Question: I have a website i am running using tomcat 7 and MYSQL. It runs on a dedicated server. I am using the simple connection pool and simple DAO's
classes outlined below:
I have also attached the screen shot of all the localhost connections on the server. I run another application on a different server using similar DAO's and the same connection pool and i only ever see 4 connections on that server.
Why would there be so many connections and is there a way to trace it back to my application to see why so many are spawning or is this normal?
'''
public class ConnectionPool {
private static ConnectionPool pool = null;
private static DataSource dataSource = null;
public synchronized static ConnectionPool getInstance()
{
if (pool == null)
{
pool = new ConnectionPool();
}
return pool;
}
private ConnectionPool()
{
try
{
InitialContext ic = new InitialContext();
dataSource = (DataSource) ic.lookup("java:comp/env/jdbc/DBNAME");
}
catch(Exception e)
{
e.printStackTrace();
}
}
public Connection getConnection()
{
try
{
return dataSource.getConnection();
}
catch (SQLException sqle)
{
sqle.printStackTrace();
return null;
}
}
public void freeConnection(Connection c)
{
try
{
c.close();
}
catch (SQLException sqle)
{
sqle.printStackTrace();
}
catch (NullPointerException npe){
npe.printStackTrace();
}
}
'''
}
DAO
'''
public static DefaultMetaInfo loadDefaultMetaData() {
ConnectionPool pool = ConnectionPool.getInstance();
Connection connection = pool.getConnection();
PreparedStatement ps = null;
ResultSet rs = null;
String query = "SELECT META_TAG, TITLE_TAG FROM SITE_SETTINGS";
try {
ps = connection.prepareStatement(query);
rs = ps.executeQuery();
if (rs.next()){
DefaultMetaInfo settings = new DefaultMetaInfo();
settings.setMetaTag(rs.getString("META_TAG"));
settings.setTitleTag(rs.getString("TITLE_TAG"));
return settings;
}
} catch(SQLException e) {
e.printStackTrace();
return null;
} finally {
DaoUtil.closeResultSet(rs);
DaoUtil.closePreparedStatement(ps);
pool.freeConnection(connection);
}
return new DefaultMetaInfo();
}
'''
context
'''
<?xml version='1.0' encoding='utf-8'?>
<Context>
<Resource name="jdbc/DBNAME"
auth="Container"
type="javax.sql.DataSource"
maxActive="1200"
maxIdle="30"
maxWait="10000"
testOnBorrow="true"
validationQuery="select 1"
removeAbandoned="true"
removeAbandonedTimeout="60"
logAbandoned="true"
username="user"
password="pw"
driverClassName="com.mysql.jdbc.Driver"
url="jdbc:mysql://127.0.0.1:3306/dbname?autoReconnect=true"/>
</Context>
'''

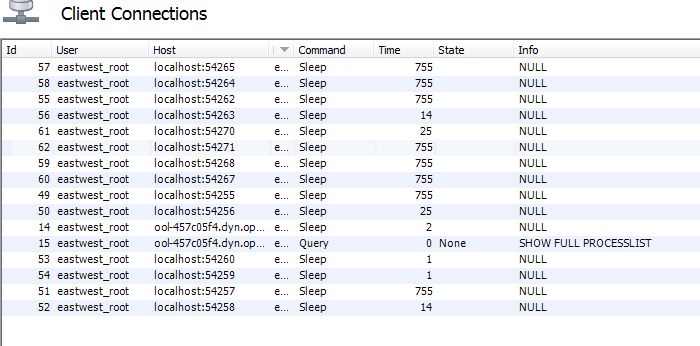
Answer: If you notice that almost all of your connections from the pool are into 'SLEEP' state.
In the finally block of your 'loadDefaultMetaData()' method you have used below statement to free up the connection for you and return it to the configured connection pool.
'''
pool.freeConnection(connection);
'''
This statement releases your "reservation" on that connection and returns it to the pool. It will not necessarily close the underlying, actual database connection. Interesting part is that 'freeConnection(connection)' do nothing to prevent you from using the 'connection' object again after 'free'ing it (if you still had a reference to it).
And since it could be remaining open (usually will be), unclosed 'PreparedStatement' or 'ResultSet' could be interpreted by the pool layer as an indication of being still .
You will be able to inspect or debug the Connection object to identify its state at run-time, to confirm this.
The actual resolution for this probelm is to RTM and configure the connection pool & strategy correctly, as described in below reference URLs.
- <URL>
Shishir